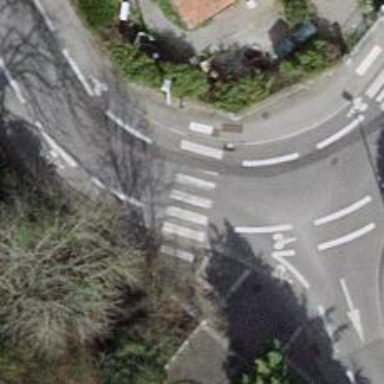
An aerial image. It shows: Crossing with zebra markings controlled by traffic signals.